Question: I am trying to add schema where i have list of ids and value as a date. but I am getting the schema like this:
.
But I want in place of 0 is userID and date as a object. Please have a look over my code:
'''
final String idGroup = (StaticConfig.UID + System.currentTimeMillis()).hashCode() + "";
final String currentDate = DateFormat.getDateInstance().format(new Date());
Room room = new Room();
for (String id : listIDChoose) {
AddGroupUser addGroupUser = new AddGroupUser();
addGroupUser.date = currentDate;
addGroupUser.user = id;
room.member.add(addGroupUser);
}
room.groupInfo.put("name", gName);
room.groupInfo.put("admin", StaticConfig.UID);
room.groupInfo.put("avatar",image);
FirebaseDatabase.getInstance().getReference().child("group/" + idGroup).setValue(room).addOnCompleteListener(new OnCompleteListener<Void>() {
@Override
public void onComplete(@NonNull Task<Void> task) {
ToastMessage("Group Created");
}
});
'''
How to change my object so that i can get the following result. Any help will be very grateful. Thanks!!
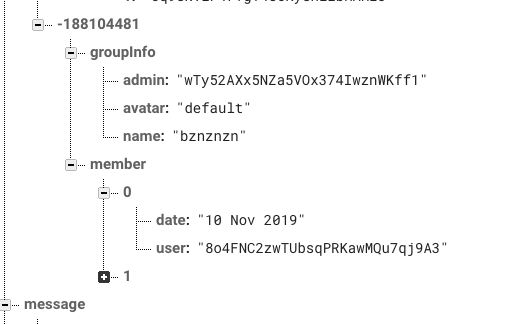
Answer: In your 'Room' class you have a 'List< AddGroupUser>'. And Firebase translates a 'List' to zero-based indexes in the JSON format.
To be able to control the key, the list needs to become a 'Map<String, AddGroupUser>'. Then you can set the key of each 'AddGroupUser' that you put in the map.
'''
room.members.put(id, addGroupUser);
'''